Question: Count the number of objects in the diagram.
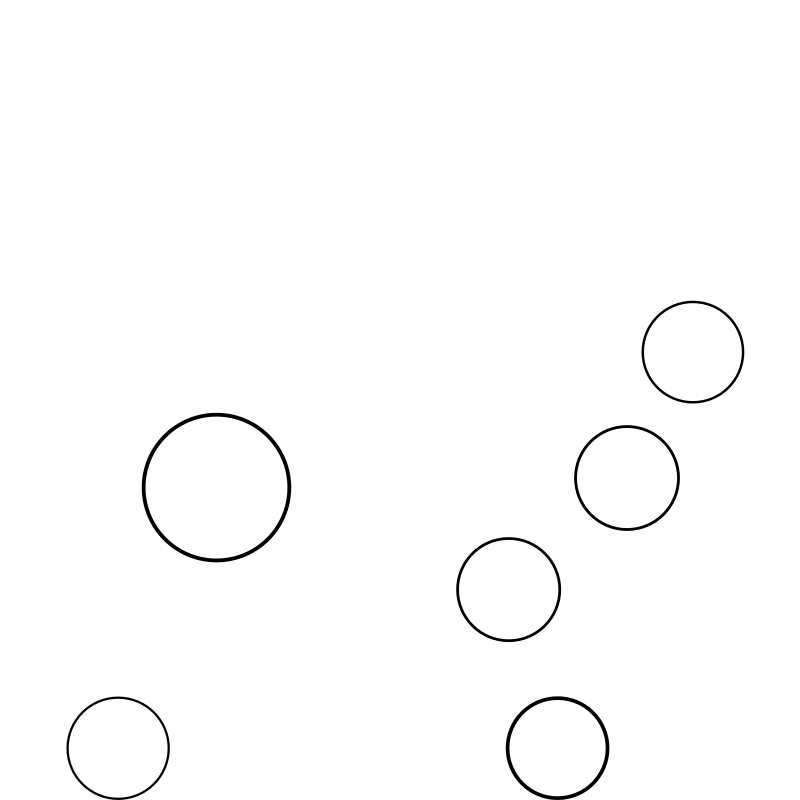
Answer: 6